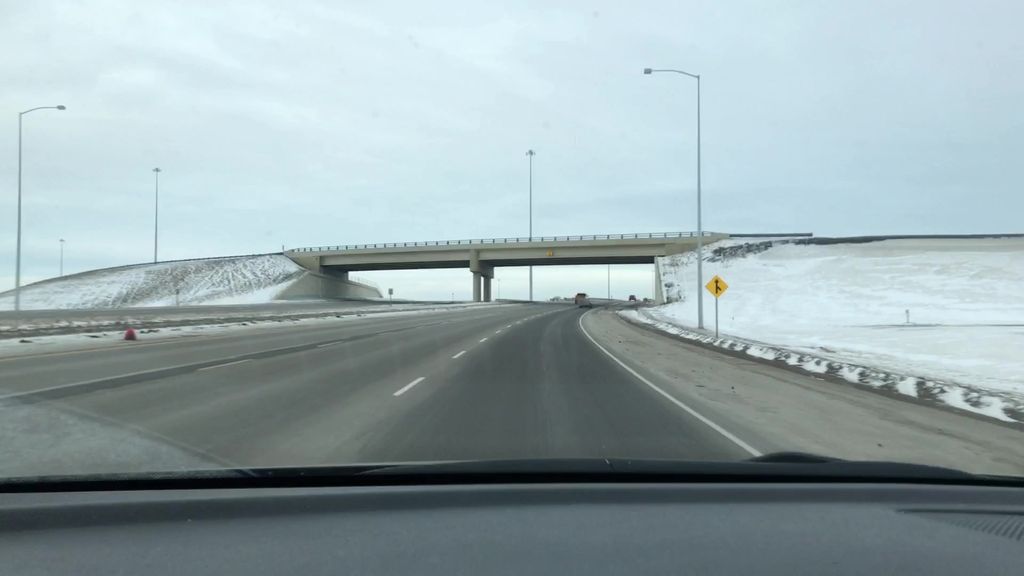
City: edmonton